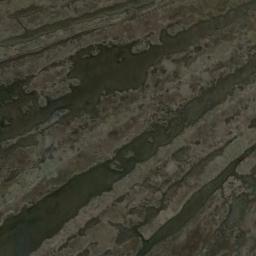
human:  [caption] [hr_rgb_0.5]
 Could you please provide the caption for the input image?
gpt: There are many roads on the wetlands .

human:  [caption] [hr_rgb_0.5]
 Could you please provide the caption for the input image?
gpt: There is a large area of ​​dense brown bare land in a lake in a wetland .

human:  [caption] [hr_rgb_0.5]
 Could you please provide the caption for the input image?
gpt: This wetland is totally covered with vegetation .

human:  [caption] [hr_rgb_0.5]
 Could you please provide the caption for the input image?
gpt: The wetland consists of bare land .

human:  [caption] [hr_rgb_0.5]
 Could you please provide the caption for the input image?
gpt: There are some rivers on the wetland .